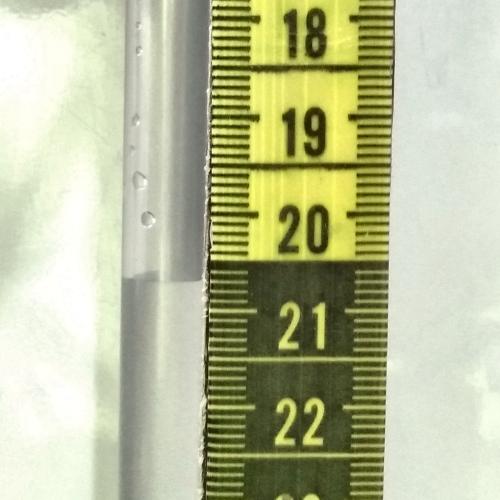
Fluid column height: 20.7 cm